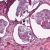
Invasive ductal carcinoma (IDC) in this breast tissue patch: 0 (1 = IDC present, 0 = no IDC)